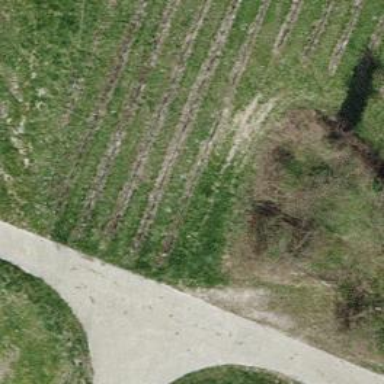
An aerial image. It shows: Row of trees in natural setting.